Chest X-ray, AP view. Patient: 44 years old, sex M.
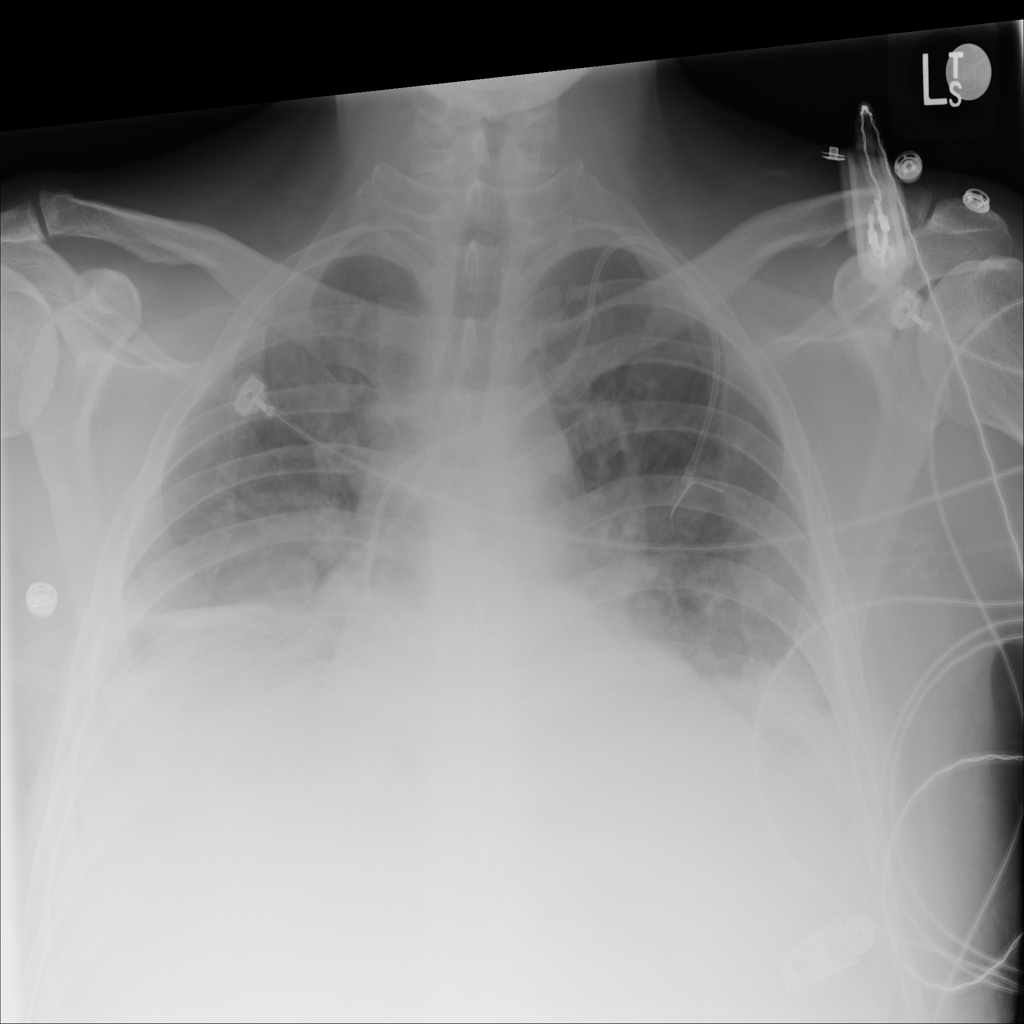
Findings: Consolidation